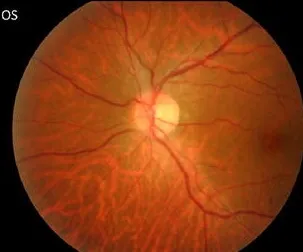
Optic disc centred both eye fundus pictures. B; Left eye:normal fundus.
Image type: ophthalmic_imaging (fundus_photograph)